Question: I'm placing an 'ImageButton' on top of a 'MapView'. The 'ImageButton' is a save icon with a transparent background. It looks great on my Windows Phone 7 app but on my Android app the background is not really transparent. As you can see the transparent background looks like a big square 'Button'.
How can I truly make the background transparent? Picture and xml pasted below.
Thanks,
Gary
'''
<?xml version="1.0" encoding="utf-8"?>
'''
'''
<TextView
android:id="@+id/tvMAP"
android:layout_width="match_parent"
android:layout_height="wrap_content"
android:text="Map"
style="@style/bigtype" />
'''
'''
<com.google.android.maps.MapView
android:id="@+id/mapview"
android:layout_width="fill_parent"
android:layout_height="fill_parent"
android:apiKey="mykeyhere"
android:clickable="true" />
<ImageButton
android:id="@+id/ImageButton01"
android:layout_width="wrap_content"
android:layout_height="wrap_content"
android:src="@drawable/save_white" />
</RelativeLayout>
'''

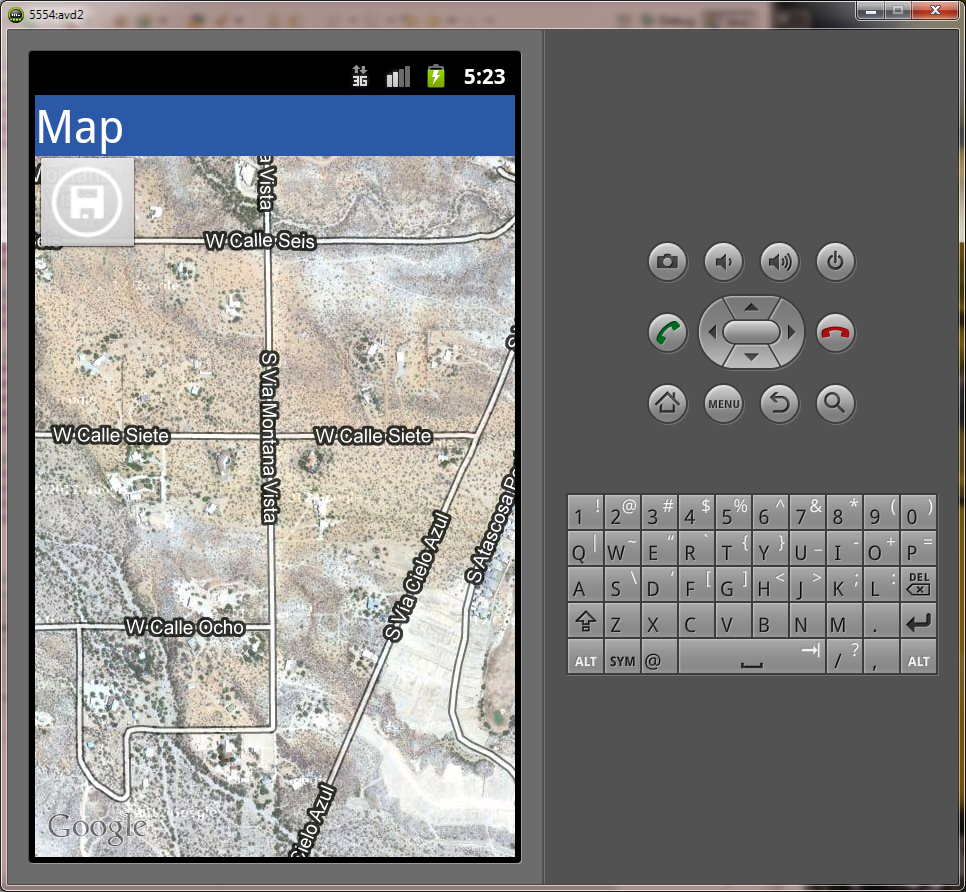
Answer: The trick here is to make the background transparent. By default the background is of gray color.
The code should be like this,
'''
<ImageButton
android:id="@+id/ImageButton01"
android:layout_width="wrap_content"
android:layout_height="wrap_content"
android:src="@drawable/save_white"
android:background="@android:color/transparent" />
'''